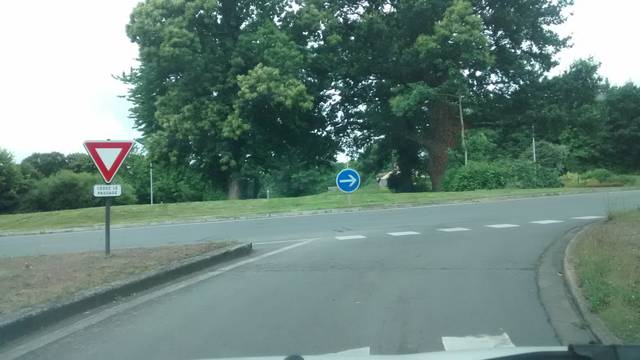
Region: France
Coordinates: 48.124, -1.62